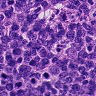
Metastatic tissue present: no